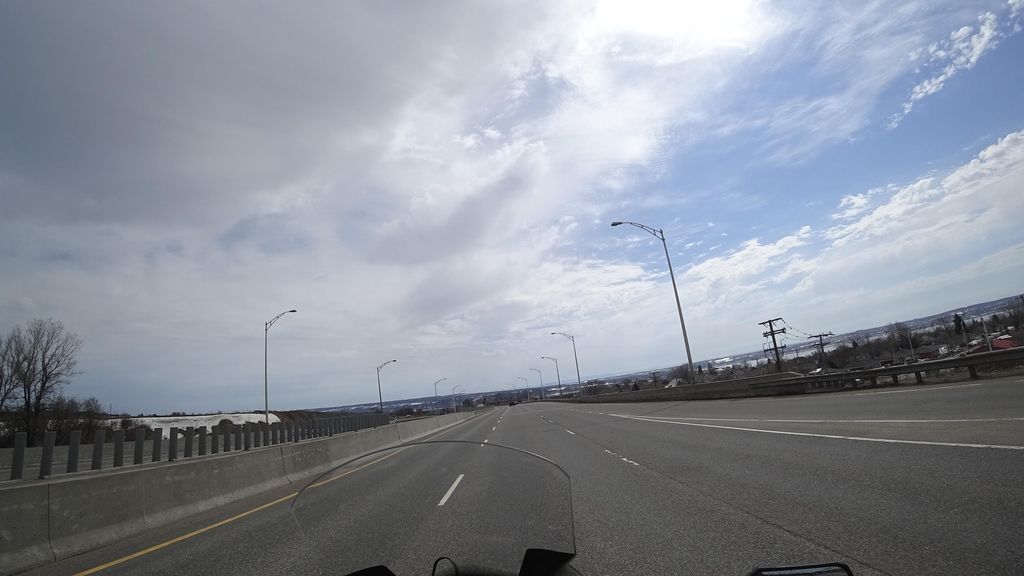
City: quebec_city